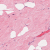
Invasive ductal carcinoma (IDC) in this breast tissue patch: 0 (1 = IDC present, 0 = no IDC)